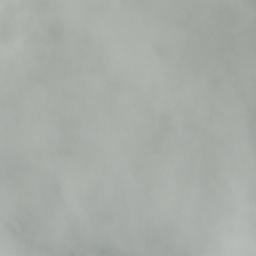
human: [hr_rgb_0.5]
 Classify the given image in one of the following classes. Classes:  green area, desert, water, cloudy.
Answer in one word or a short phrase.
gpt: cloudy